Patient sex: M
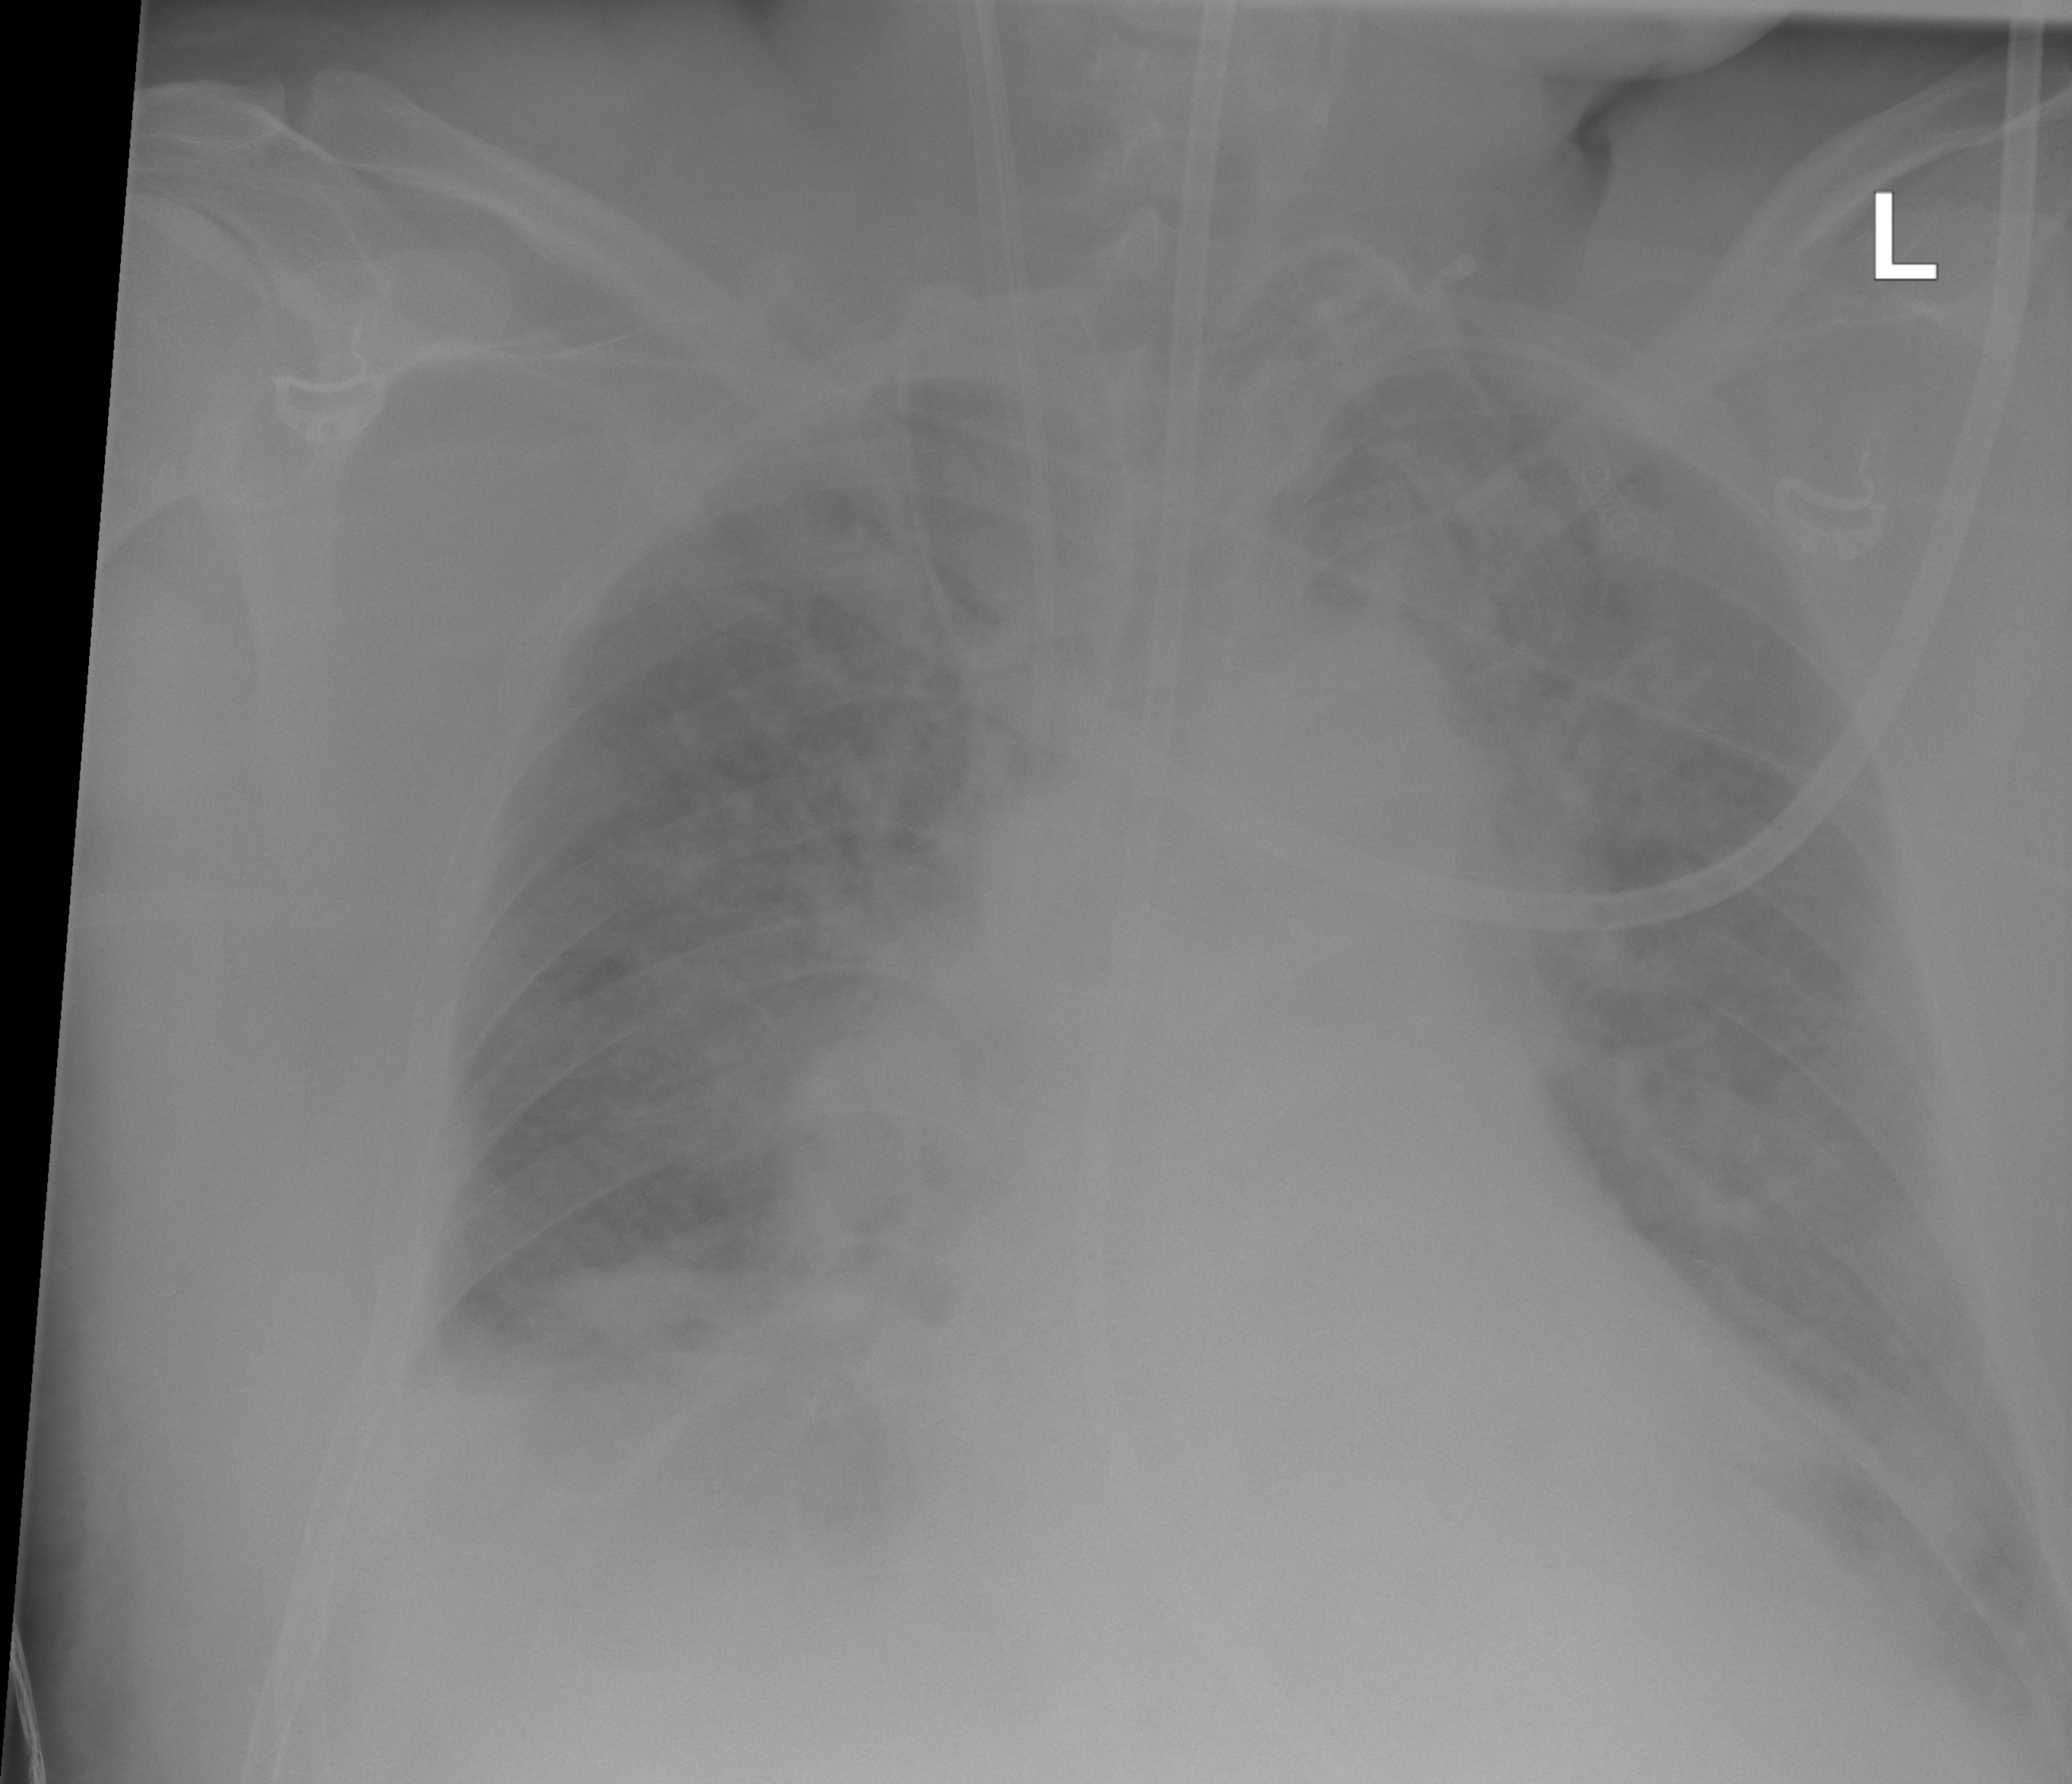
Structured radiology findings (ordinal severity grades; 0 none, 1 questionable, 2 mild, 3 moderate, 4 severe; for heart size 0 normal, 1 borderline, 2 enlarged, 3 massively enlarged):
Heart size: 0
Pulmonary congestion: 0
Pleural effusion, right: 2
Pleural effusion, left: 1
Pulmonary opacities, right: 0
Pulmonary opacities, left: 0
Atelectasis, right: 2
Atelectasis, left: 2